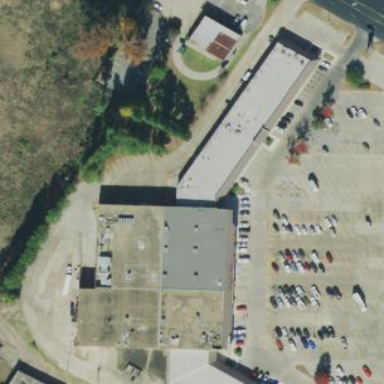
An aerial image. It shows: Supermarket building.